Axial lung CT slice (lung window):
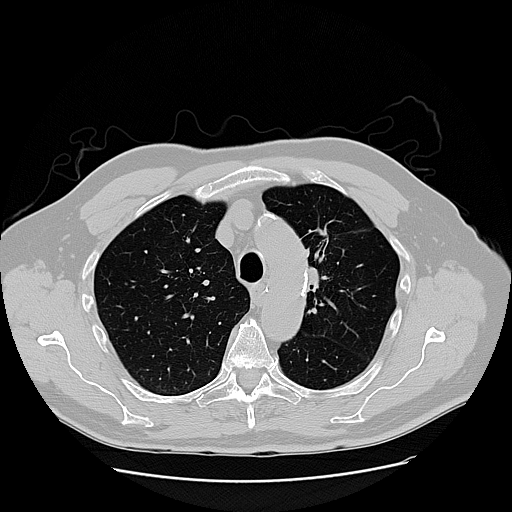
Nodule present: no